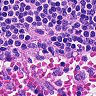
Metastatic tissue present: no